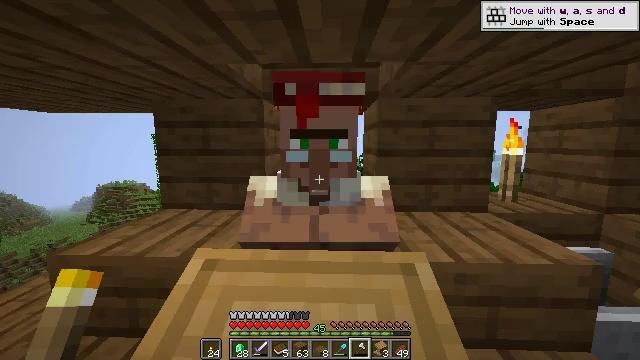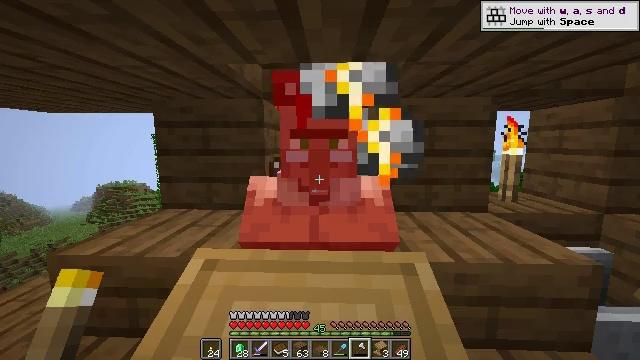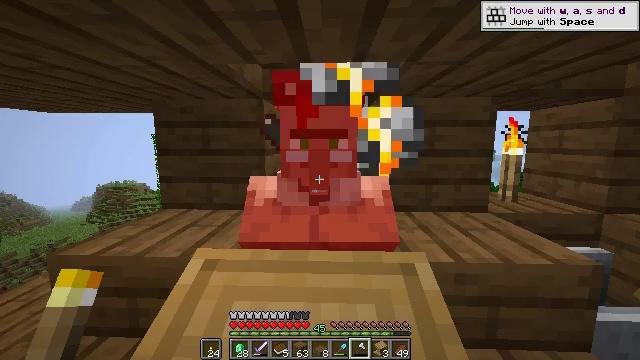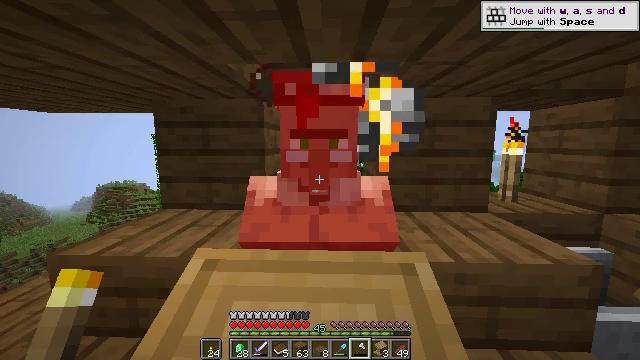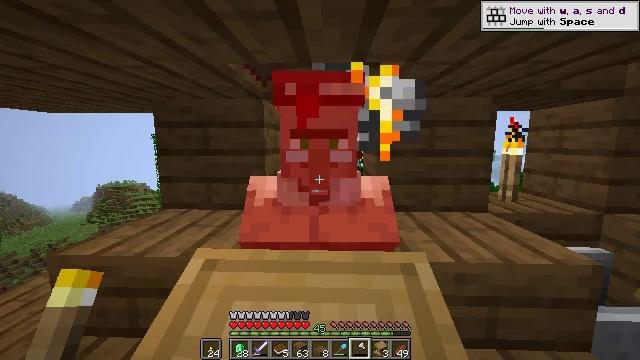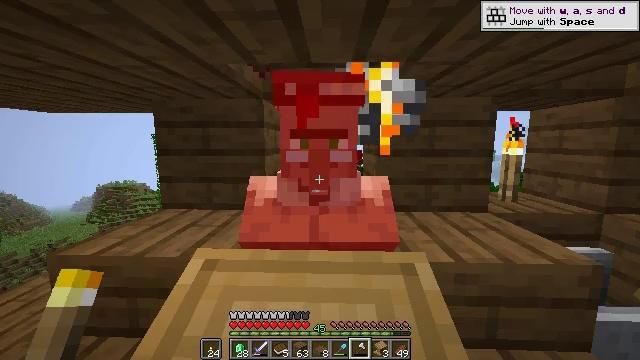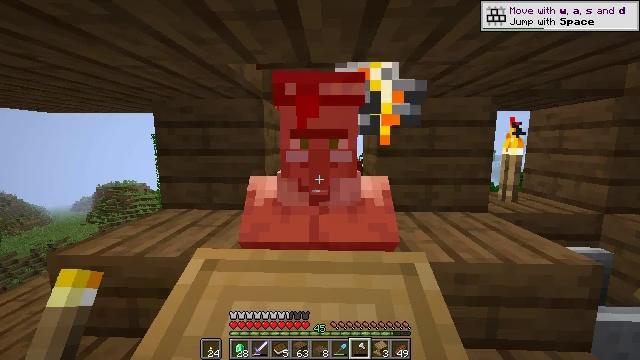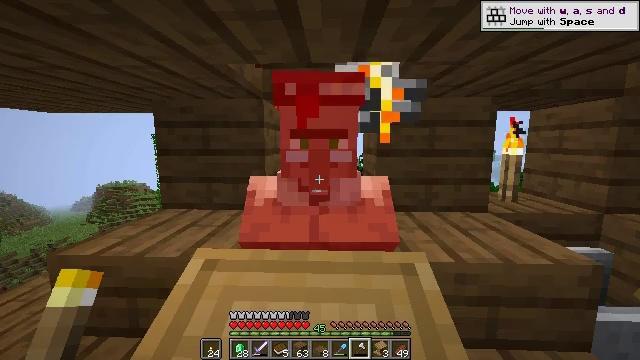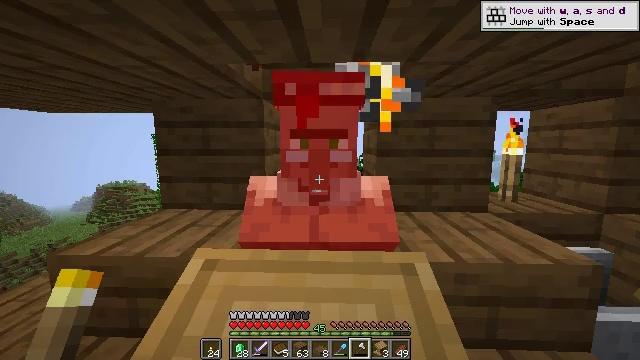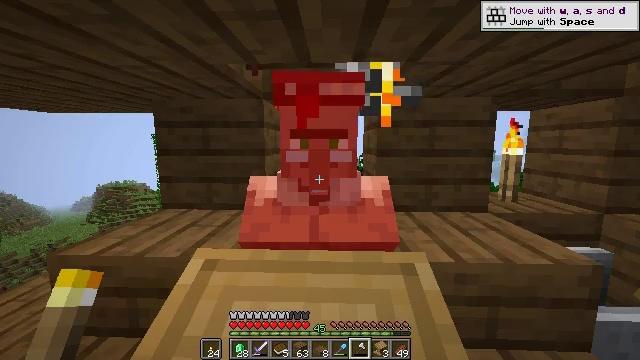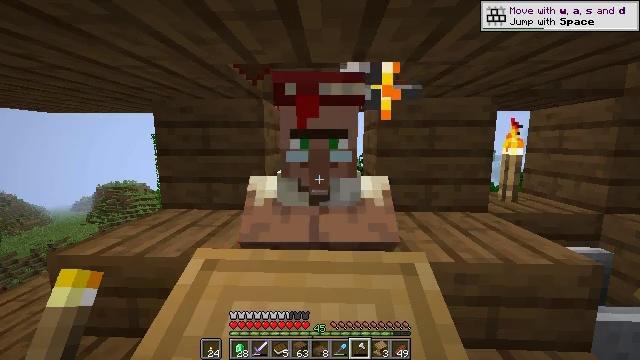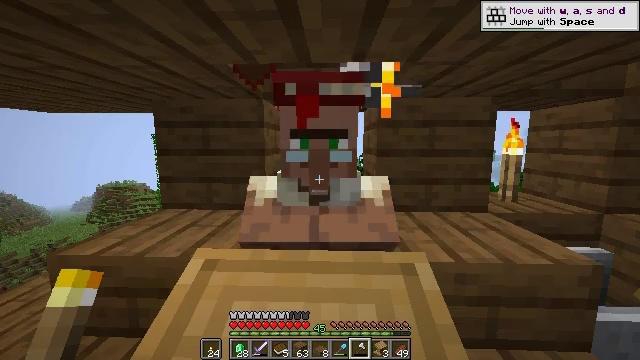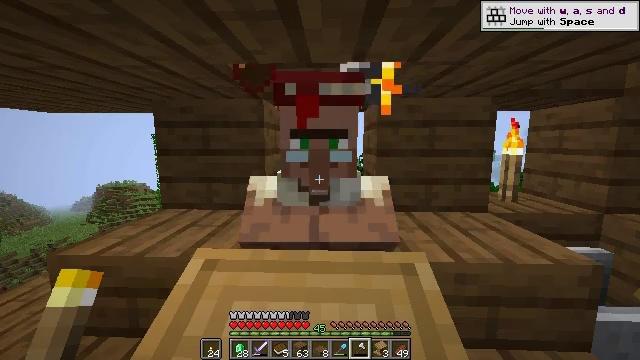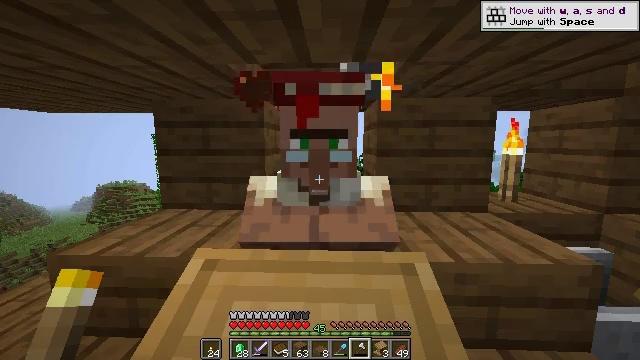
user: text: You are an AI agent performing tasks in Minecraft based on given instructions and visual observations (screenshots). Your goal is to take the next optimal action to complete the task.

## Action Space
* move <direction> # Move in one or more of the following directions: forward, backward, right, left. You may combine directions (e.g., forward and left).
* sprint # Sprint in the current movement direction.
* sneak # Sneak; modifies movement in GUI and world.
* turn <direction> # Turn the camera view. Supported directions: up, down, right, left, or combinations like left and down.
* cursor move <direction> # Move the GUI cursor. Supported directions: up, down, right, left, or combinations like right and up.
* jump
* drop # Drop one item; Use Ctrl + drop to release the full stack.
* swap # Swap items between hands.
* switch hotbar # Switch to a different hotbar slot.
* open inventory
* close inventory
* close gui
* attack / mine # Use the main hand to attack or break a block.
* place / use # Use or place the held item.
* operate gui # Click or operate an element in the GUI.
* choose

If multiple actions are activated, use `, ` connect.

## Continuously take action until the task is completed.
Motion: motion action
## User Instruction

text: Hunt the villager.
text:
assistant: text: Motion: attack / mine
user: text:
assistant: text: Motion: no_op
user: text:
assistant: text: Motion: no_op
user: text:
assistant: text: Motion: no_op
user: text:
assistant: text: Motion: no_op
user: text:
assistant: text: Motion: no_op
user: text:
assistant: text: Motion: no_op
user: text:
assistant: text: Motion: no_op
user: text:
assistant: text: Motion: attack / mine
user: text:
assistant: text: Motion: attack / mine
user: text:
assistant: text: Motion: attack / mine
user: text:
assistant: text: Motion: attack / mine
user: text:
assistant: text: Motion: attack / mine
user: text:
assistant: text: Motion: attack / mine